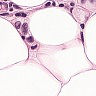
Metastatic tissue present: yes